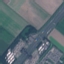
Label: Highway